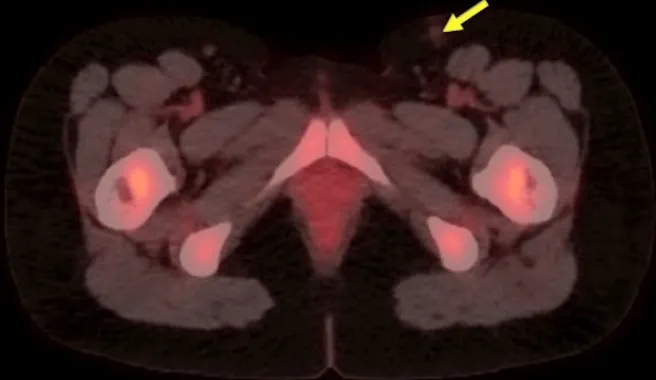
Axial PET/CT imaging demonstrated no evidence of new, persistent, or recurrent malignant disease. A previously FDG-avid lymph node in the left inguinal region has resolved nearly to the background (blue arrow). PET/CT: positron emission tomography/computed tomography; FDG: fluorodeoxyglucose.
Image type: radiology (pet)